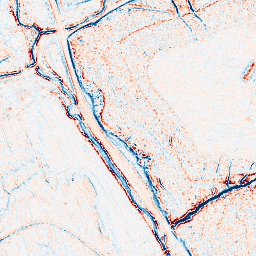
Category: edge_preserving
Decomposition family: anisotropic_diffusion
Decomposition parameters: iterations: 10
kappa: 100
gamma: 0.1
Upsampling method: bicubic
Upsampling parameters: scale: 8
Upsampling scale: 8